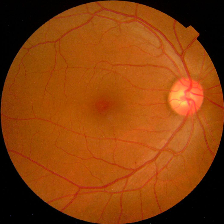
Diabetic retinopathy grade: No DR